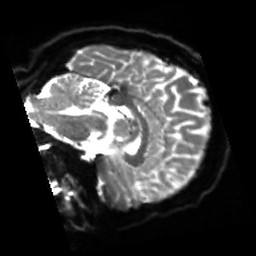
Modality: sbref
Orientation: sagittal
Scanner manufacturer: siemens
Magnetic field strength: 3 T
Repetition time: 4 s
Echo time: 0.0594 s